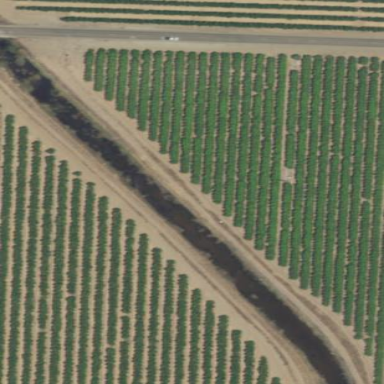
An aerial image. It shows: Orange orchard with rows of orange trees.